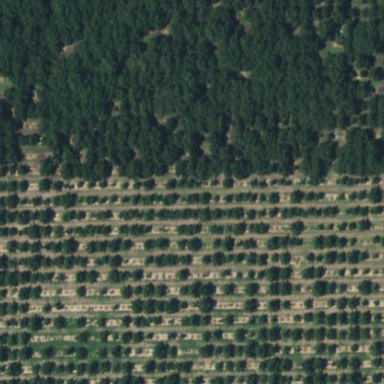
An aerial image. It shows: Orchard.